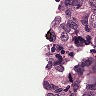
Metastatic tissue present: no